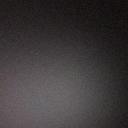
Screen state: off